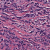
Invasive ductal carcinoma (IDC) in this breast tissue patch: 1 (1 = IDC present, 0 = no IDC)